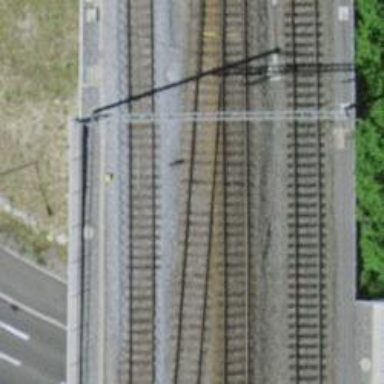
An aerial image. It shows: Bridge with single railway track electrified by contact line.